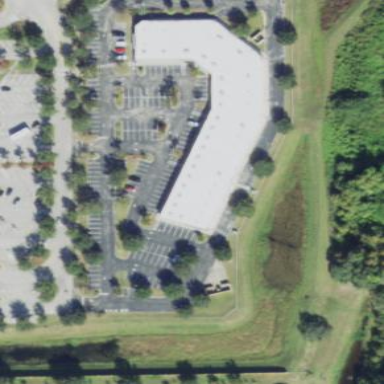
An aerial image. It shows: Retail building.